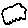
Label: cloud